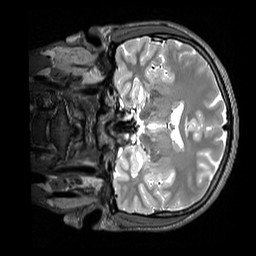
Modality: T2w
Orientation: coronal
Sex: male
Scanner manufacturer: siemens
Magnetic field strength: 3 T
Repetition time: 3.2 s
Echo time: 0.409 s